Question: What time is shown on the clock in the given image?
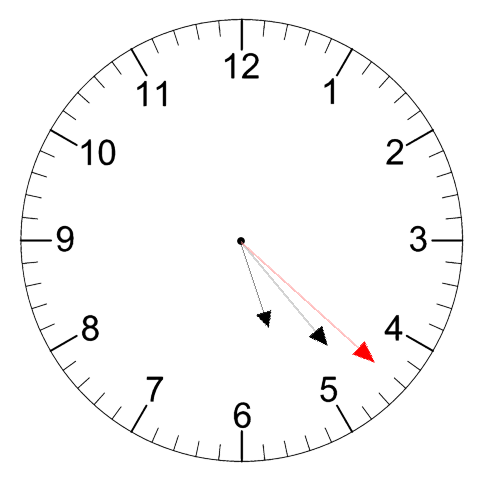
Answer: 05:23:22